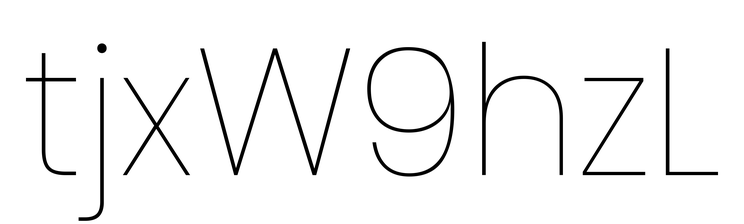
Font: Poppins-Thin